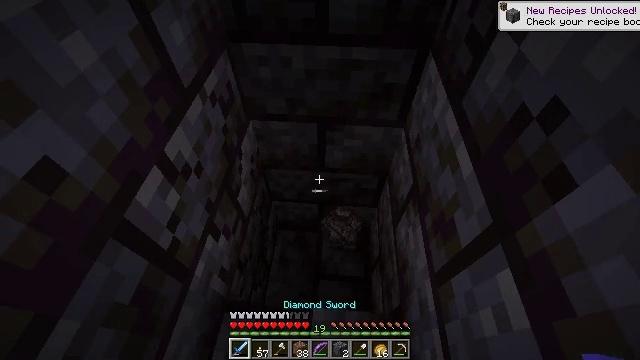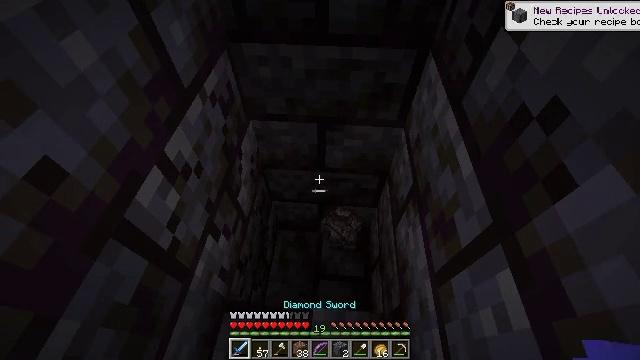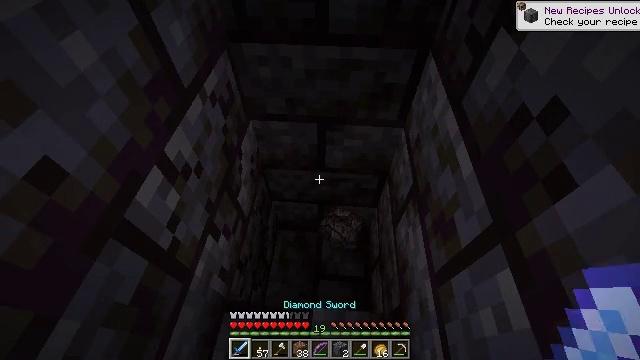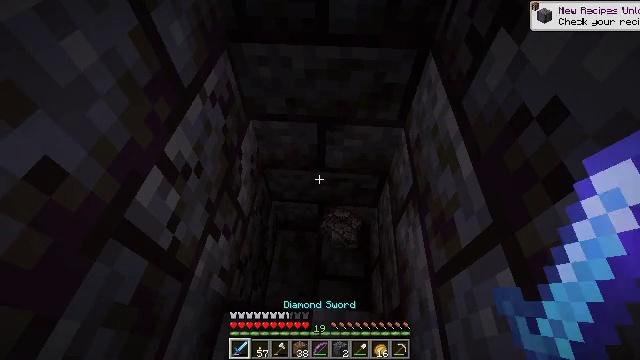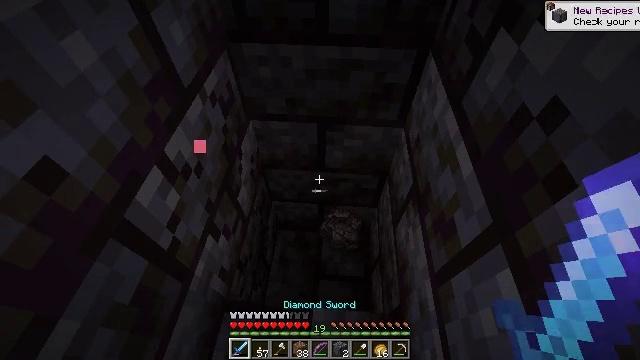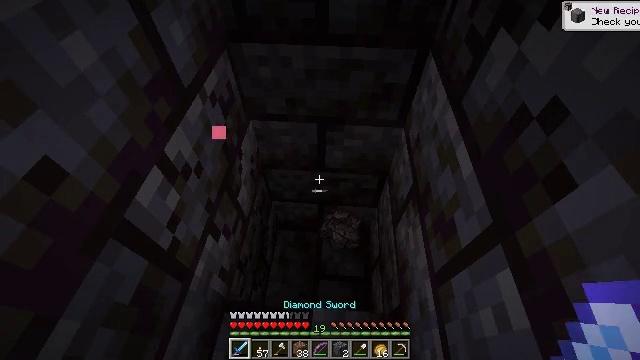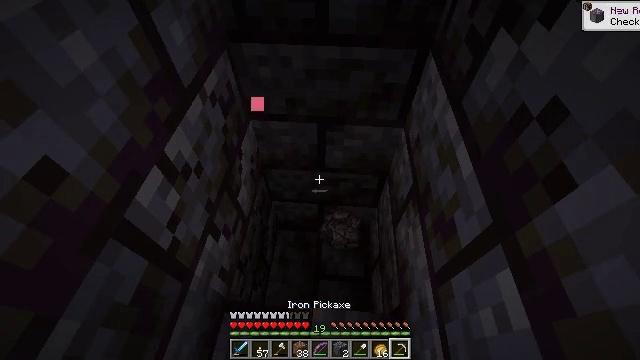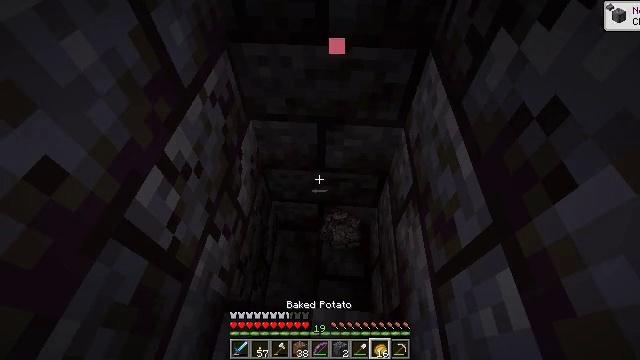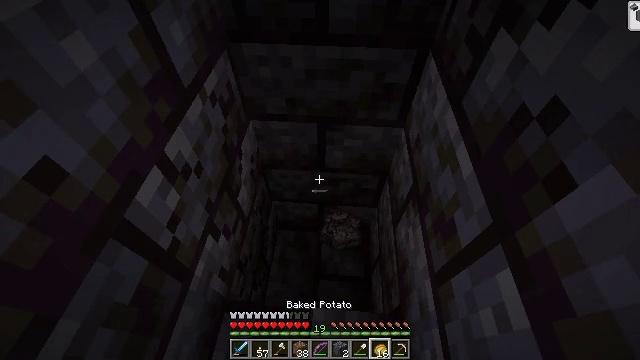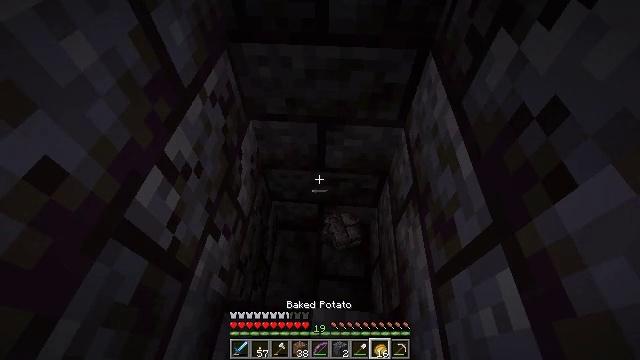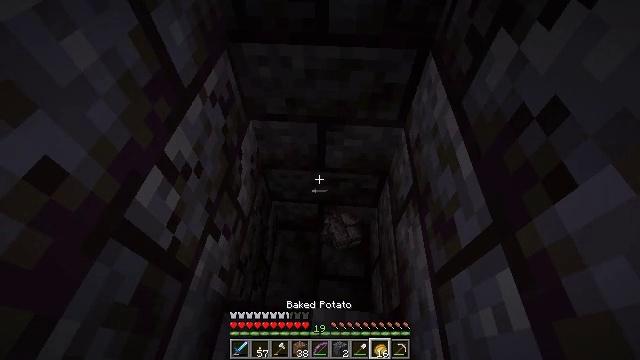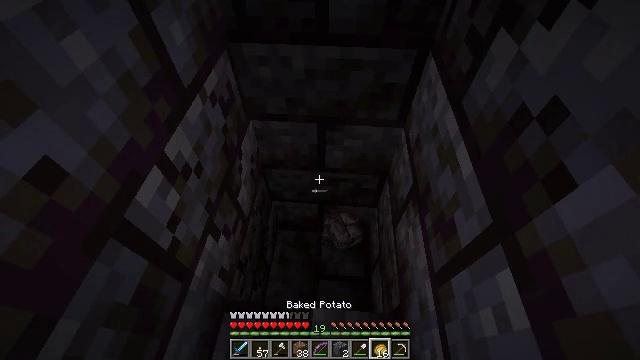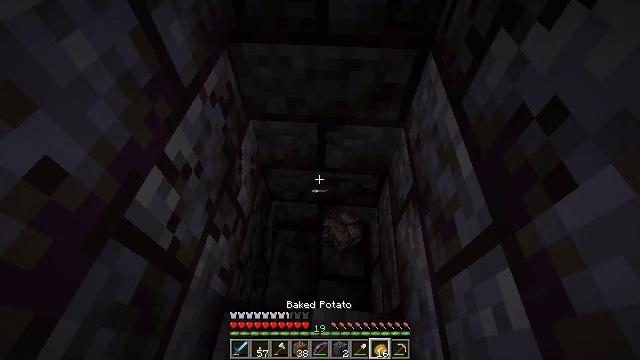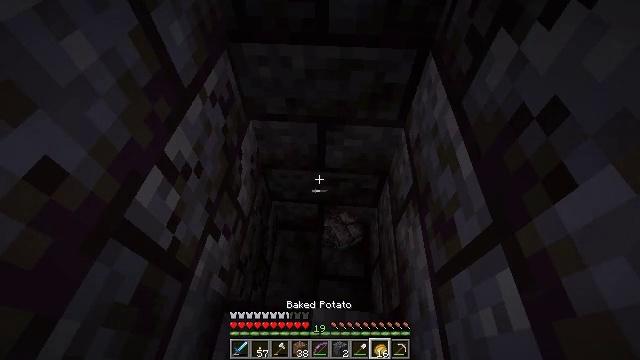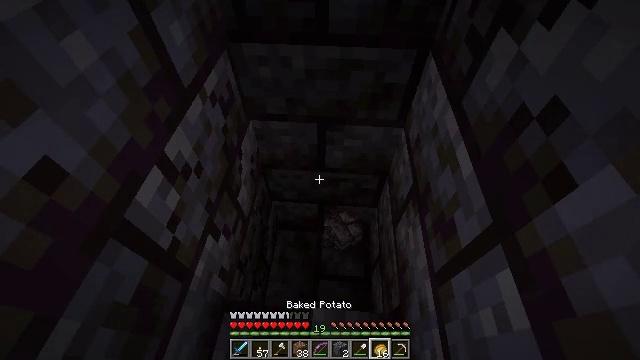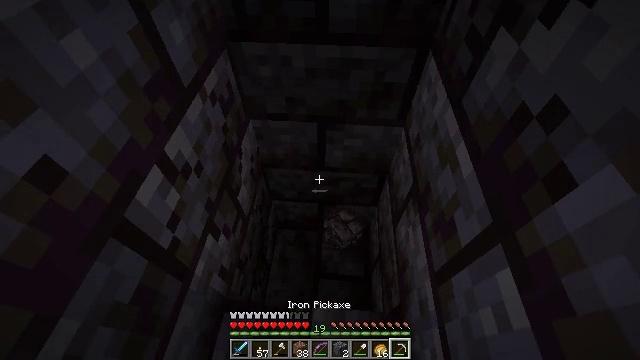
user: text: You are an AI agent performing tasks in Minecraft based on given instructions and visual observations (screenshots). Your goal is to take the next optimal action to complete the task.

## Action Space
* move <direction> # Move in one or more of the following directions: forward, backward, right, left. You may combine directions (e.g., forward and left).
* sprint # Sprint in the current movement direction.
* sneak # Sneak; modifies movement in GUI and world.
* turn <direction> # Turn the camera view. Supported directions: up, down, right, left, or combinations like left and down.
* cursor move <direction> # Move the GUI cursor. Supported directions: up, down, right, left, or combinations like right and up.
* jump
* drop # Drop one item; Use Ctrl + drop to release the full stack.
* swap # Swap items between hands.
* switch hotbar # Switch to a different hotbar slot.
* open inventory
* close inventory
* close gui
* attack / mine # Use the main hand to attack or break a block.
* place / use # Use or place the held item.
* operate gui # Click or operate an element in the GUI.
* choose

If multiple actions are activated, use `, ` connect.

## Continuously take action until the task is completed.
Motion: motion action
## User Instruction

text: Retrieve polished blackstone bricks from a structure.
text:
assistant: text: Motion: no_op
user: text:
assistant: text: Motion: no_op
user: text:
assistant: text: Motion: no_op
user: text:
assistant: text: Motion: no_op
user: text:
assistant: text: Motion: no_op
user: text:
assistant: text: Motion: no_op
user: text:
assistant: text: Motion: no_op
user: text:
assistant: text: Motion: no_op
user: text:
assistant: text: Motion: no_op
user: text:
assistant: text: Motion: no_op
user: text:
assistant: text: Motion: no_op
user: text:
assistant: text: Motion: no_op
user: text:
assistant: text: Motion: no_op
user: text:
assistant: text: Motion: no_op
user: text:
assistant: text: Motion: no_op
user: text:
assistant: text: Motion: no_op
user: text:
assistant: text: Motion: turn right and up
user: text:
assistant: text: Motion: turn right and up
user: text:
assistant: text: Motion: turn right and up
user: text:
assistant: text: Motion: turn up
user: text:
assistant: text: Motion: no_op
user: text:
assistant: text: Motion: no_op
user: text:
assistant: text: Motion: attack / mine
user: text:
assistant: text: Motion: attack / mine
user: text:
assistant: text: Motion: attack / mine
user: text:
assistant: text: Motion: attack / mine
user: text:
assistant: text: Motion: attack / mine
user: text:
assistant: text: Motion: attack / mine
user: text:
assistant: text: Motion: attack / mine
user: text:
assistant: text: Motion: attack / mine